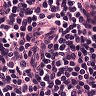
Metastatic tissue present: no